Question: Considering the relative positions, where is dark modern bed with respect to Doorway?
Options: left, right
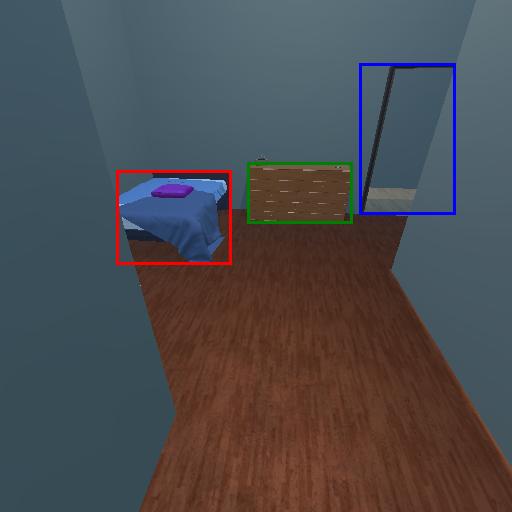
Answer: left